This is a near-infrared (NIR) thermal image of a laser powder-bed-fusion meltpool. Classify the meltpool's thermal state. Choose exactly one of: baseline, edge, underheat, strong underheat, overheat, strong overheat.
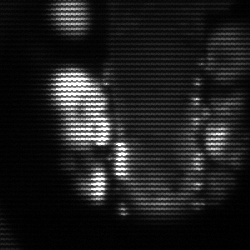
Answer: strong underheat